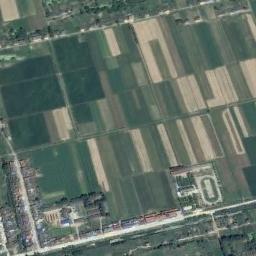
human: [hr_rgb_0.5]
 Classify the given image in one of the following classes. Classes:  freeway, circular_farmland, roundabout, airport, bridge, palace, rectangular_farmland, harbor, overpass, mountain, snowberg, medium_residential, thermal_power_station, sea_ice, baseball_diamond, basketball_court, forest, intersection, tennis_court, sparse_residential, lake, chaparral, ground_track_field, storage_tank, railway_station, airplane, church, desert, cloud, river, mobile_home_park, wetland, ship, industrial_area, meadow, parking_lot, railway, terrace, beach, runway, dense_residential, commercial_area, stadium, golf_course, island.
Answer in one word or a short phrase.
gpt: rectangular_farmland